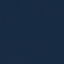
Land use / land cover: SeaLake